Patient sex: F
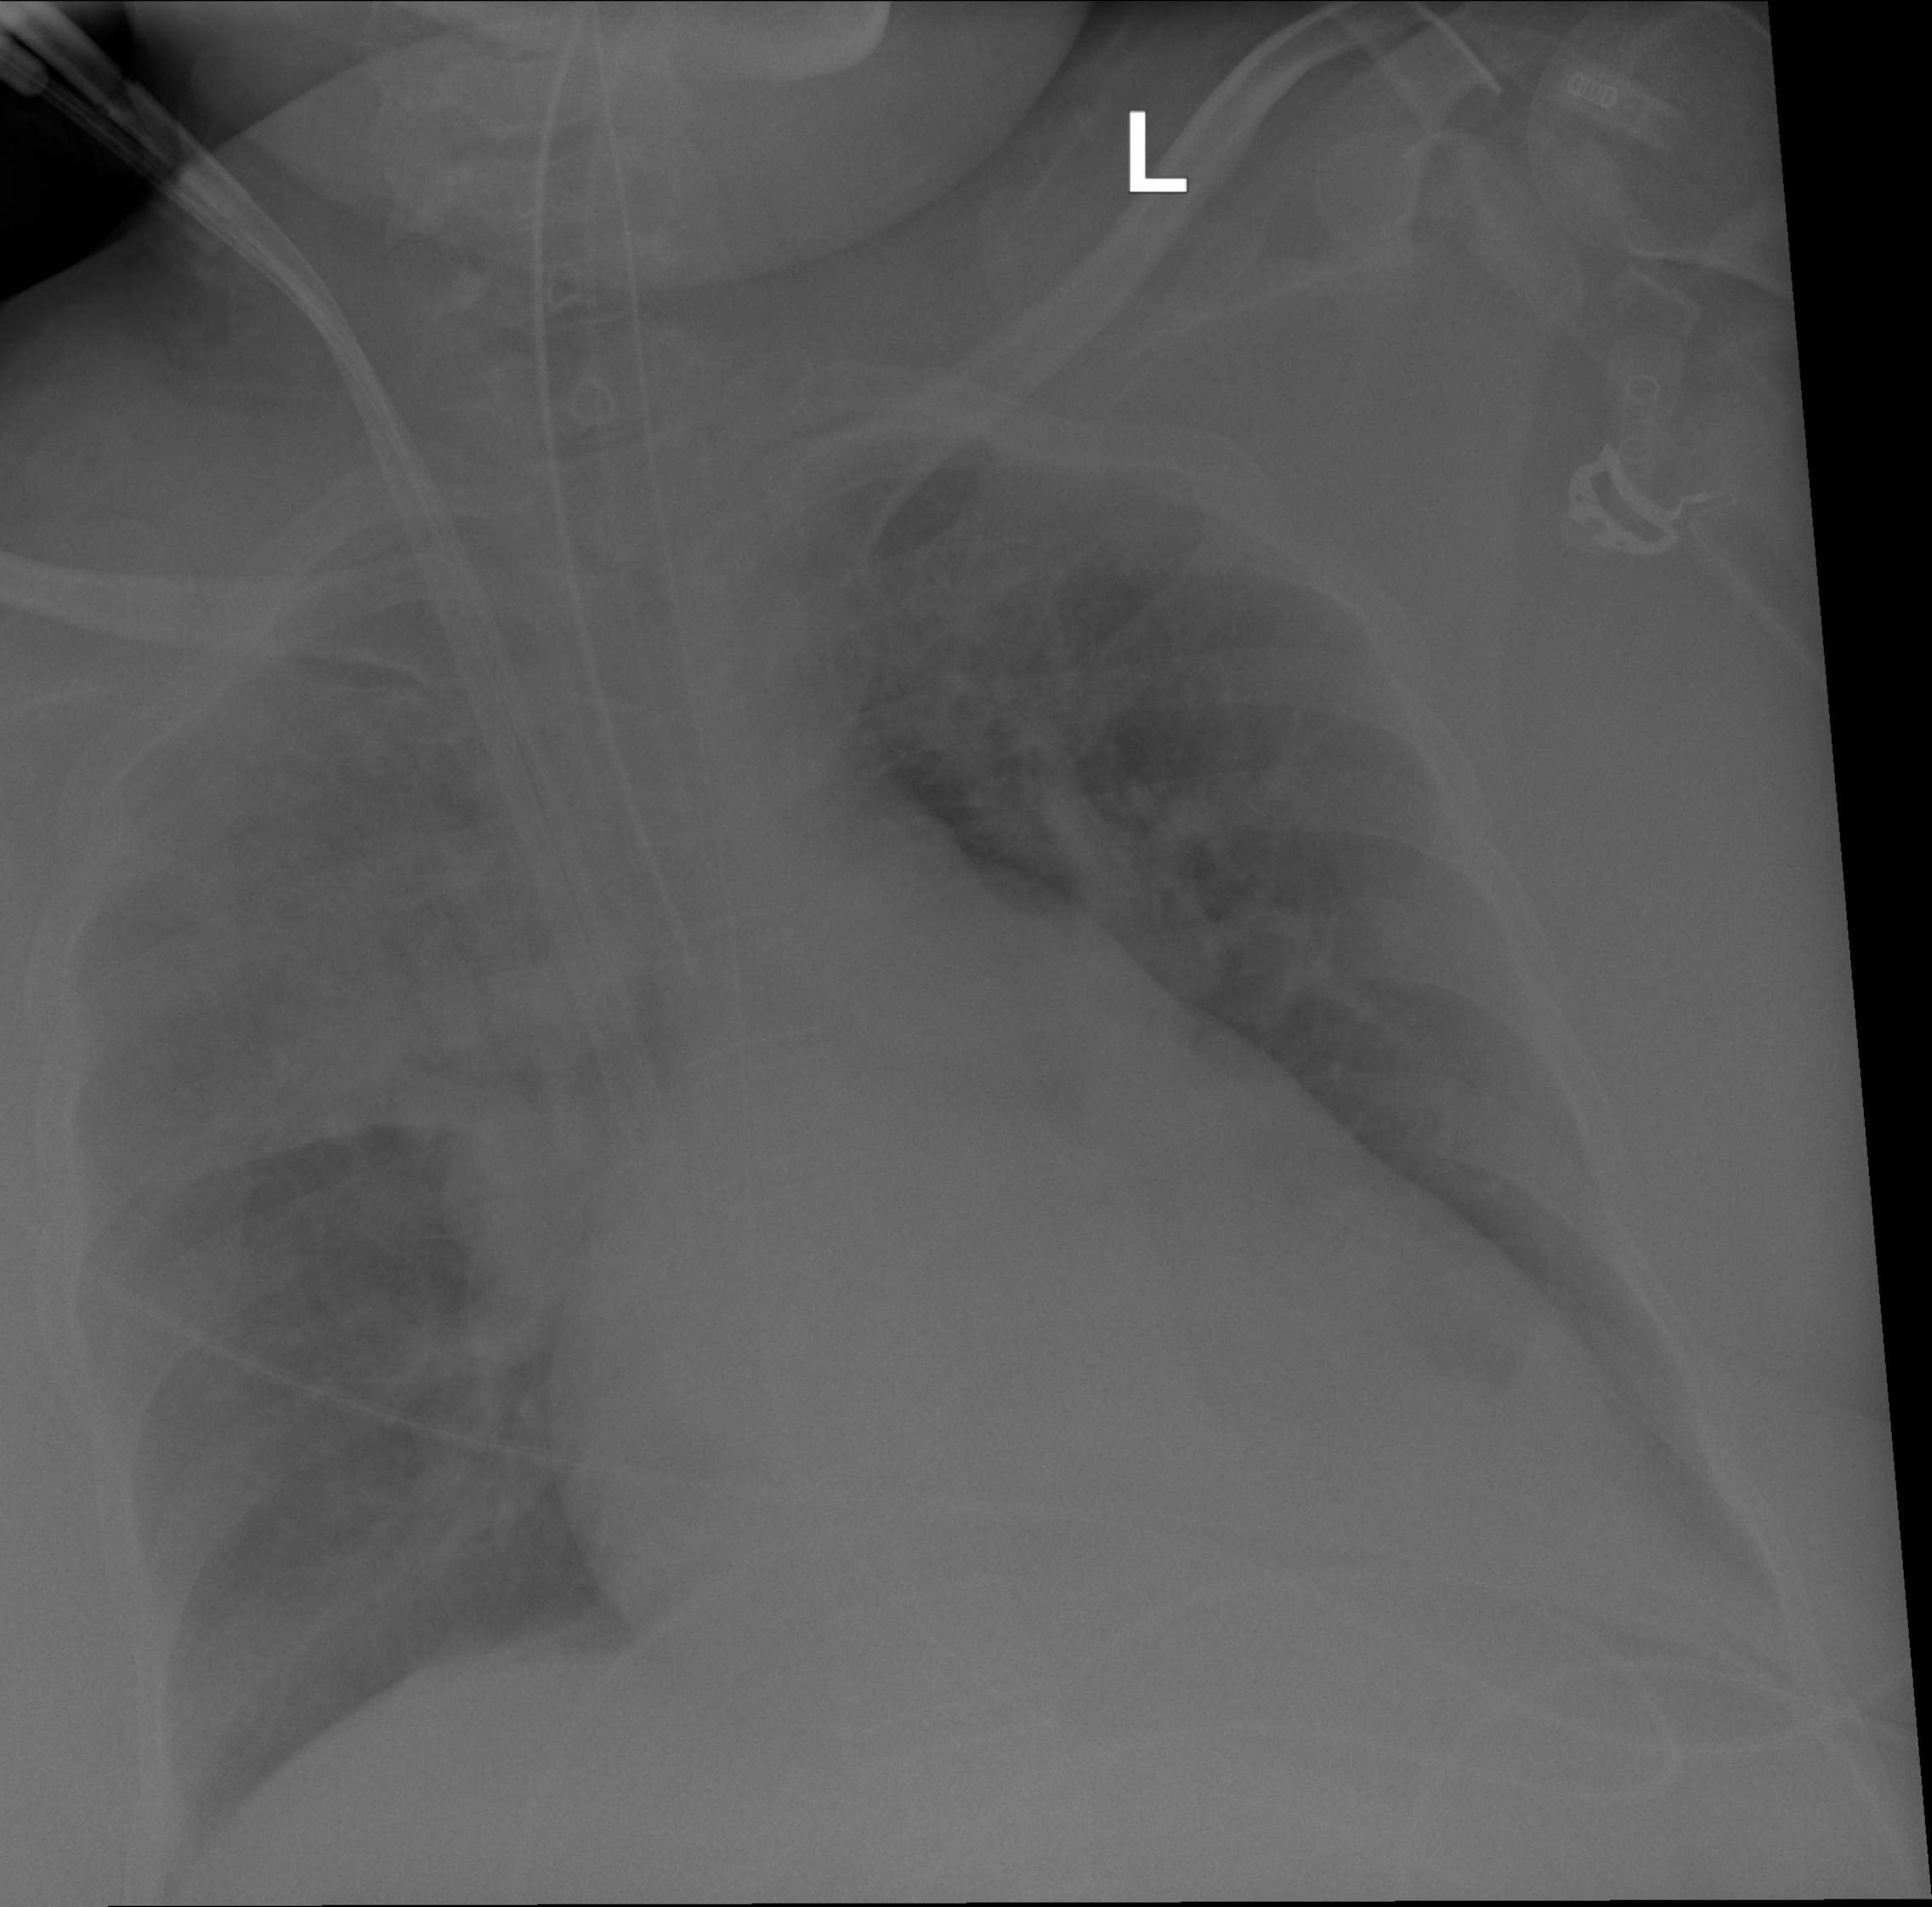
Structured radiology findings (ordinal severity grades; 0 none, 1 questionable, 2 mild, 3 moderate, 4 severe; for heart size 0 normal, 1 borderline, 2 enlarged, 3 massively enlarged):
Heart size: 3
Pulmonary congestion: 2
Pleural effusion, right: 0
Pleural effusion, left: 2
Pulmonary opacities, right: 3
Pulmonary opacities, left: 3
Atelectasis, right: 3
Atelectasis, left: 3